Question: i use this yaml start a argo-server and argo-ui ,but argo-ui can not work ,how i do that?
this yaml is Official ,i just change the image version, argo-server and workflow-controller fine ,but argo-ui deployment status is FailedCreate
'''
https://raw.githubusercontent.com/argoproj/argo/v2.2.1/manifests/install.yaml
'''
result

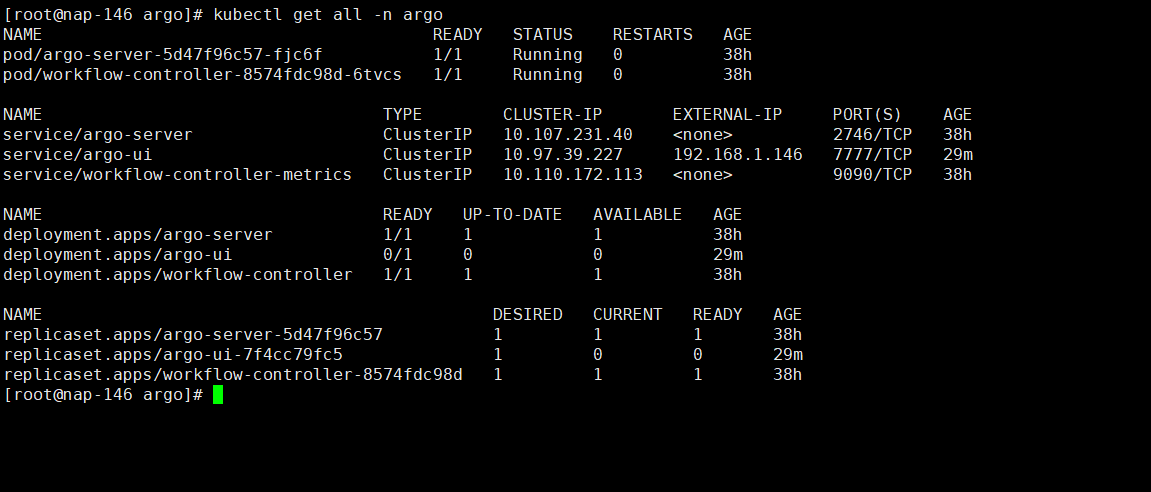
Answer: argo-ui is no longer used nor part of the official manifests. It has superseded by argo-server, which serves the UI. You can delete it and access argo-server instead.